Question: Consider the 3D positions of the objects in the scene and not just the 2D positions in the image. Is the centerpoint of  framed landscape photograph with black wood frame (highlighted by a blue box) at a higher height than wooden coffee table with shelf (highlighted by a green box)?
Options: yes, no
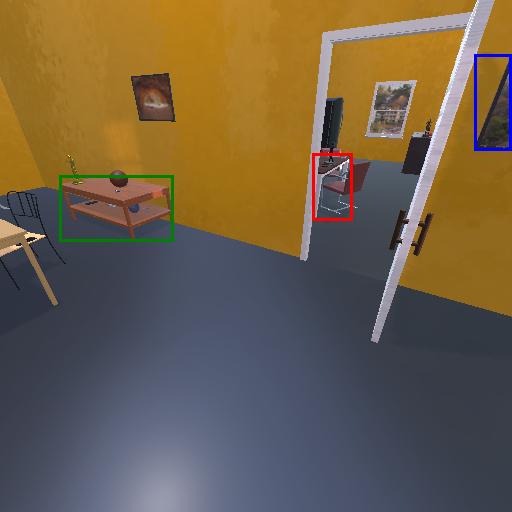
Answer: yes